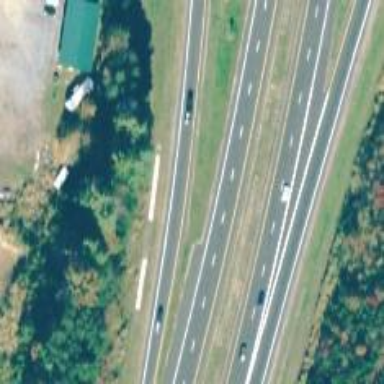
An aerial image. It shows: Asphalt motorway link.